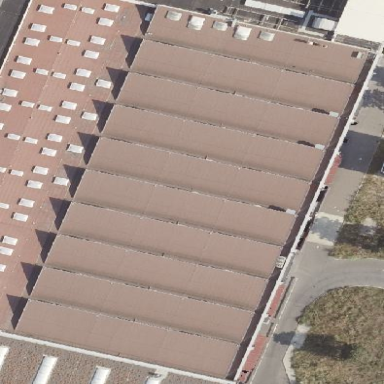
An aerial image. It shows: Industrial building with works in progress.